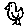
Label: bird